Field crop: maize
Growth stage: 1
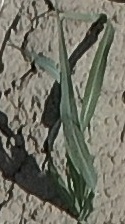
Species: sorghum